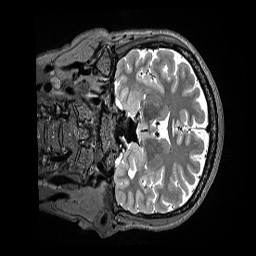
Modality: T2w
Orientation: coronal
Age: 57
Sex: female
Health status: ill
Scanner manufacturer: siemens
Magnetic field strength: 3 T
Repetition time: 3.2 s
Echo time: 0.564 s